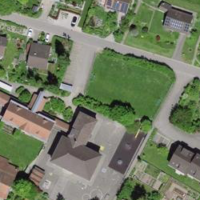
EUNIS habitat code: 54
Species observed at this site:
Lysimachia punctata